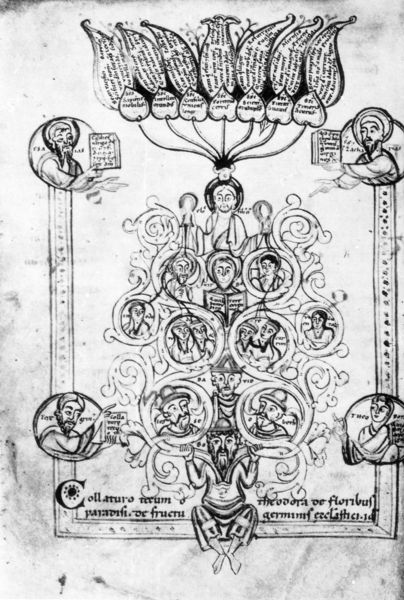
Titel: Speculum virginum
Institution: London, British Library (BL)
Schlagwörter: baum, menschen, schrift, bücher, linien, gewächs, illustration, buchseite, heiligenschein, heilige, latein, apostel, buchillustration, stammbaum, ahnentafel, nachfahren